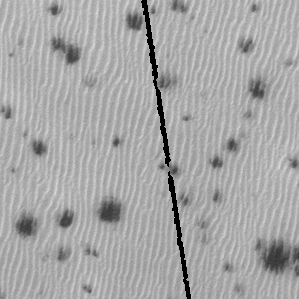
Label: frost